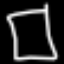
Label: square